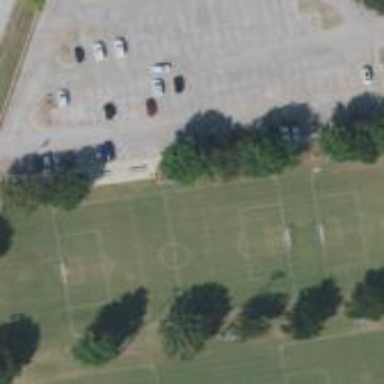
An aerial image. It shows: Soccer pitch for leisure land activities.